Question: Need to add straight white outline around text (without blur effect like in text-shadow).
Example:

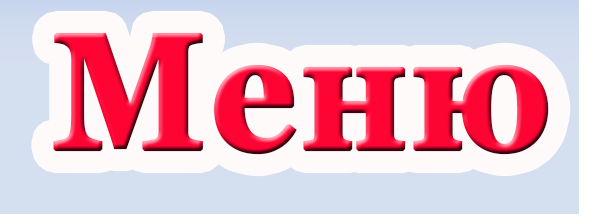
Answer: You can use multiple text shadows.
'''
text-shadow: 2px 0 0 #fff, -2px 0 0 #fff, 0 2px 0 #fff, 0 -2px 0 #fff, 1px 1px #fff, -1px -1px 0 #fff, 1px -1px 0 #fff, -1px 1px 0 #fff;
'''
<URL>